Breast ultrasound image
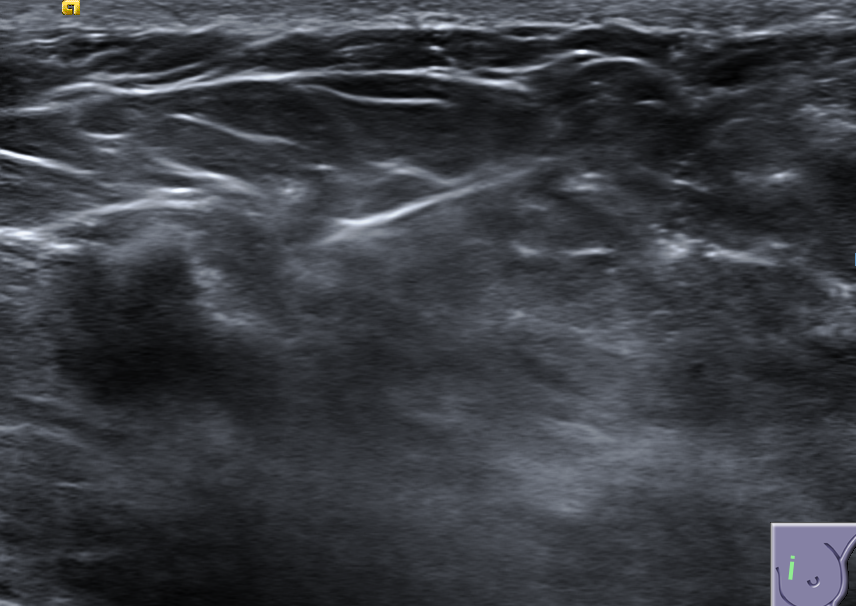
Diagnosis: malignant